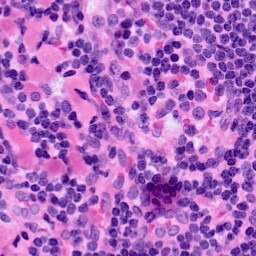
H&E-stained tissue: LymphNode